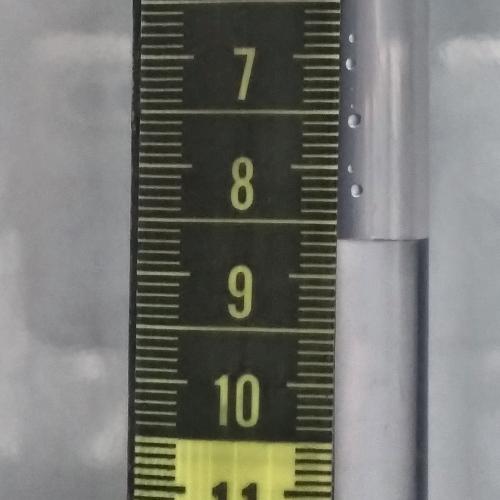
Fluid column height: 8.7 cm